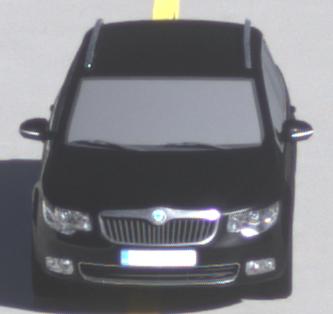
Make: Skoda
Model: Superb Combi 1.4 TSI
Detailed model: Superb (II) Combi
Model produced from: 2010/01
Model produced until: 2011/10
Doors: 5
Color: black
Road condition: wet road
Daytime: morning or afternoon
Contrast: high contrast